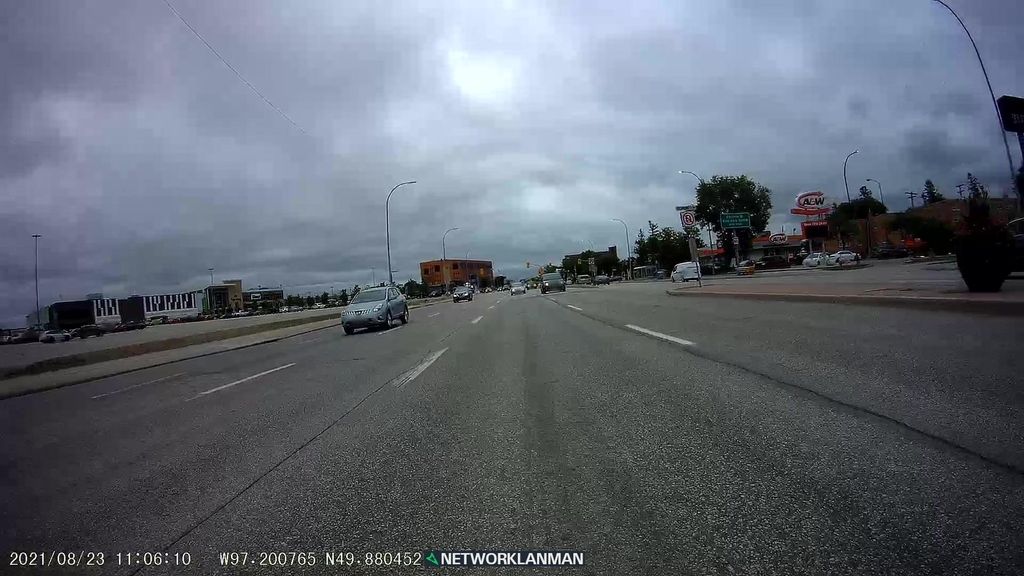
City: winnipeg